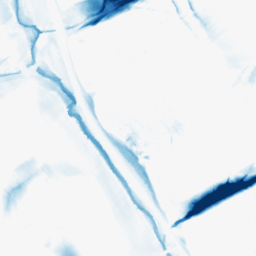
Category: morphological
Decomposition family: morphological_diamond
Decomposition parameters: operation: closing
radius: 20
Upsampling method: quadratic
Upsampling parameters: scale: 2
Upsampling scale: 2